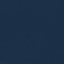
Land use / land cover: SeaLake